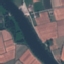
Label: River